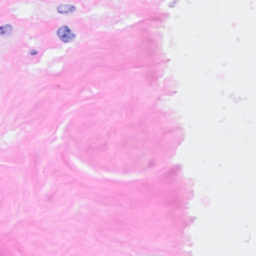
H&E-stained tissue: Breast